You are looking at the short-time Fourier spectrogram of a bearing's acceleration signal. Determine the bearing's health state. Answer with exactly one of: normal, inner_race, outer_race, ball.
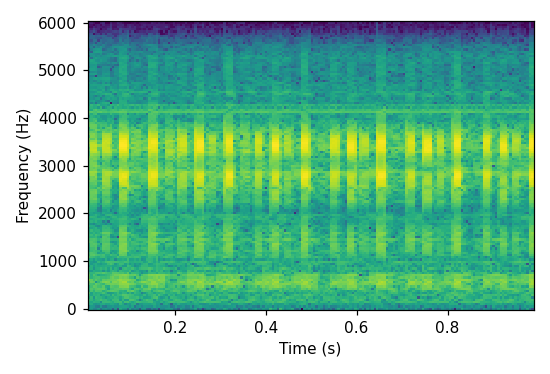
Answer: outer_race